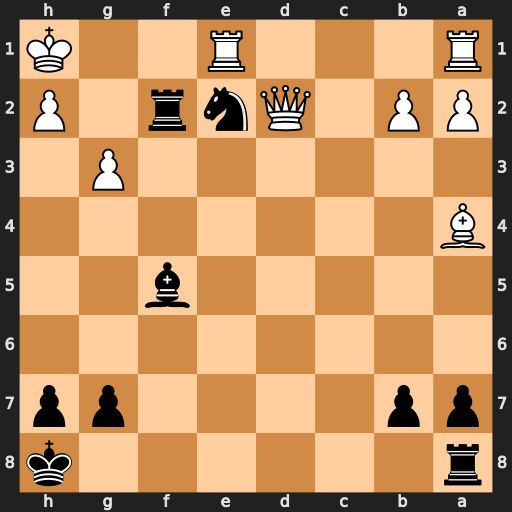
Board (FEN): r6k/pp4pp/8/5b2/B7/6P1/PP1Qnr1P/R3R2K
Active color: b
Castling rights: -
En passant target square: -
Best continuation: Be4#